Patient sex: M
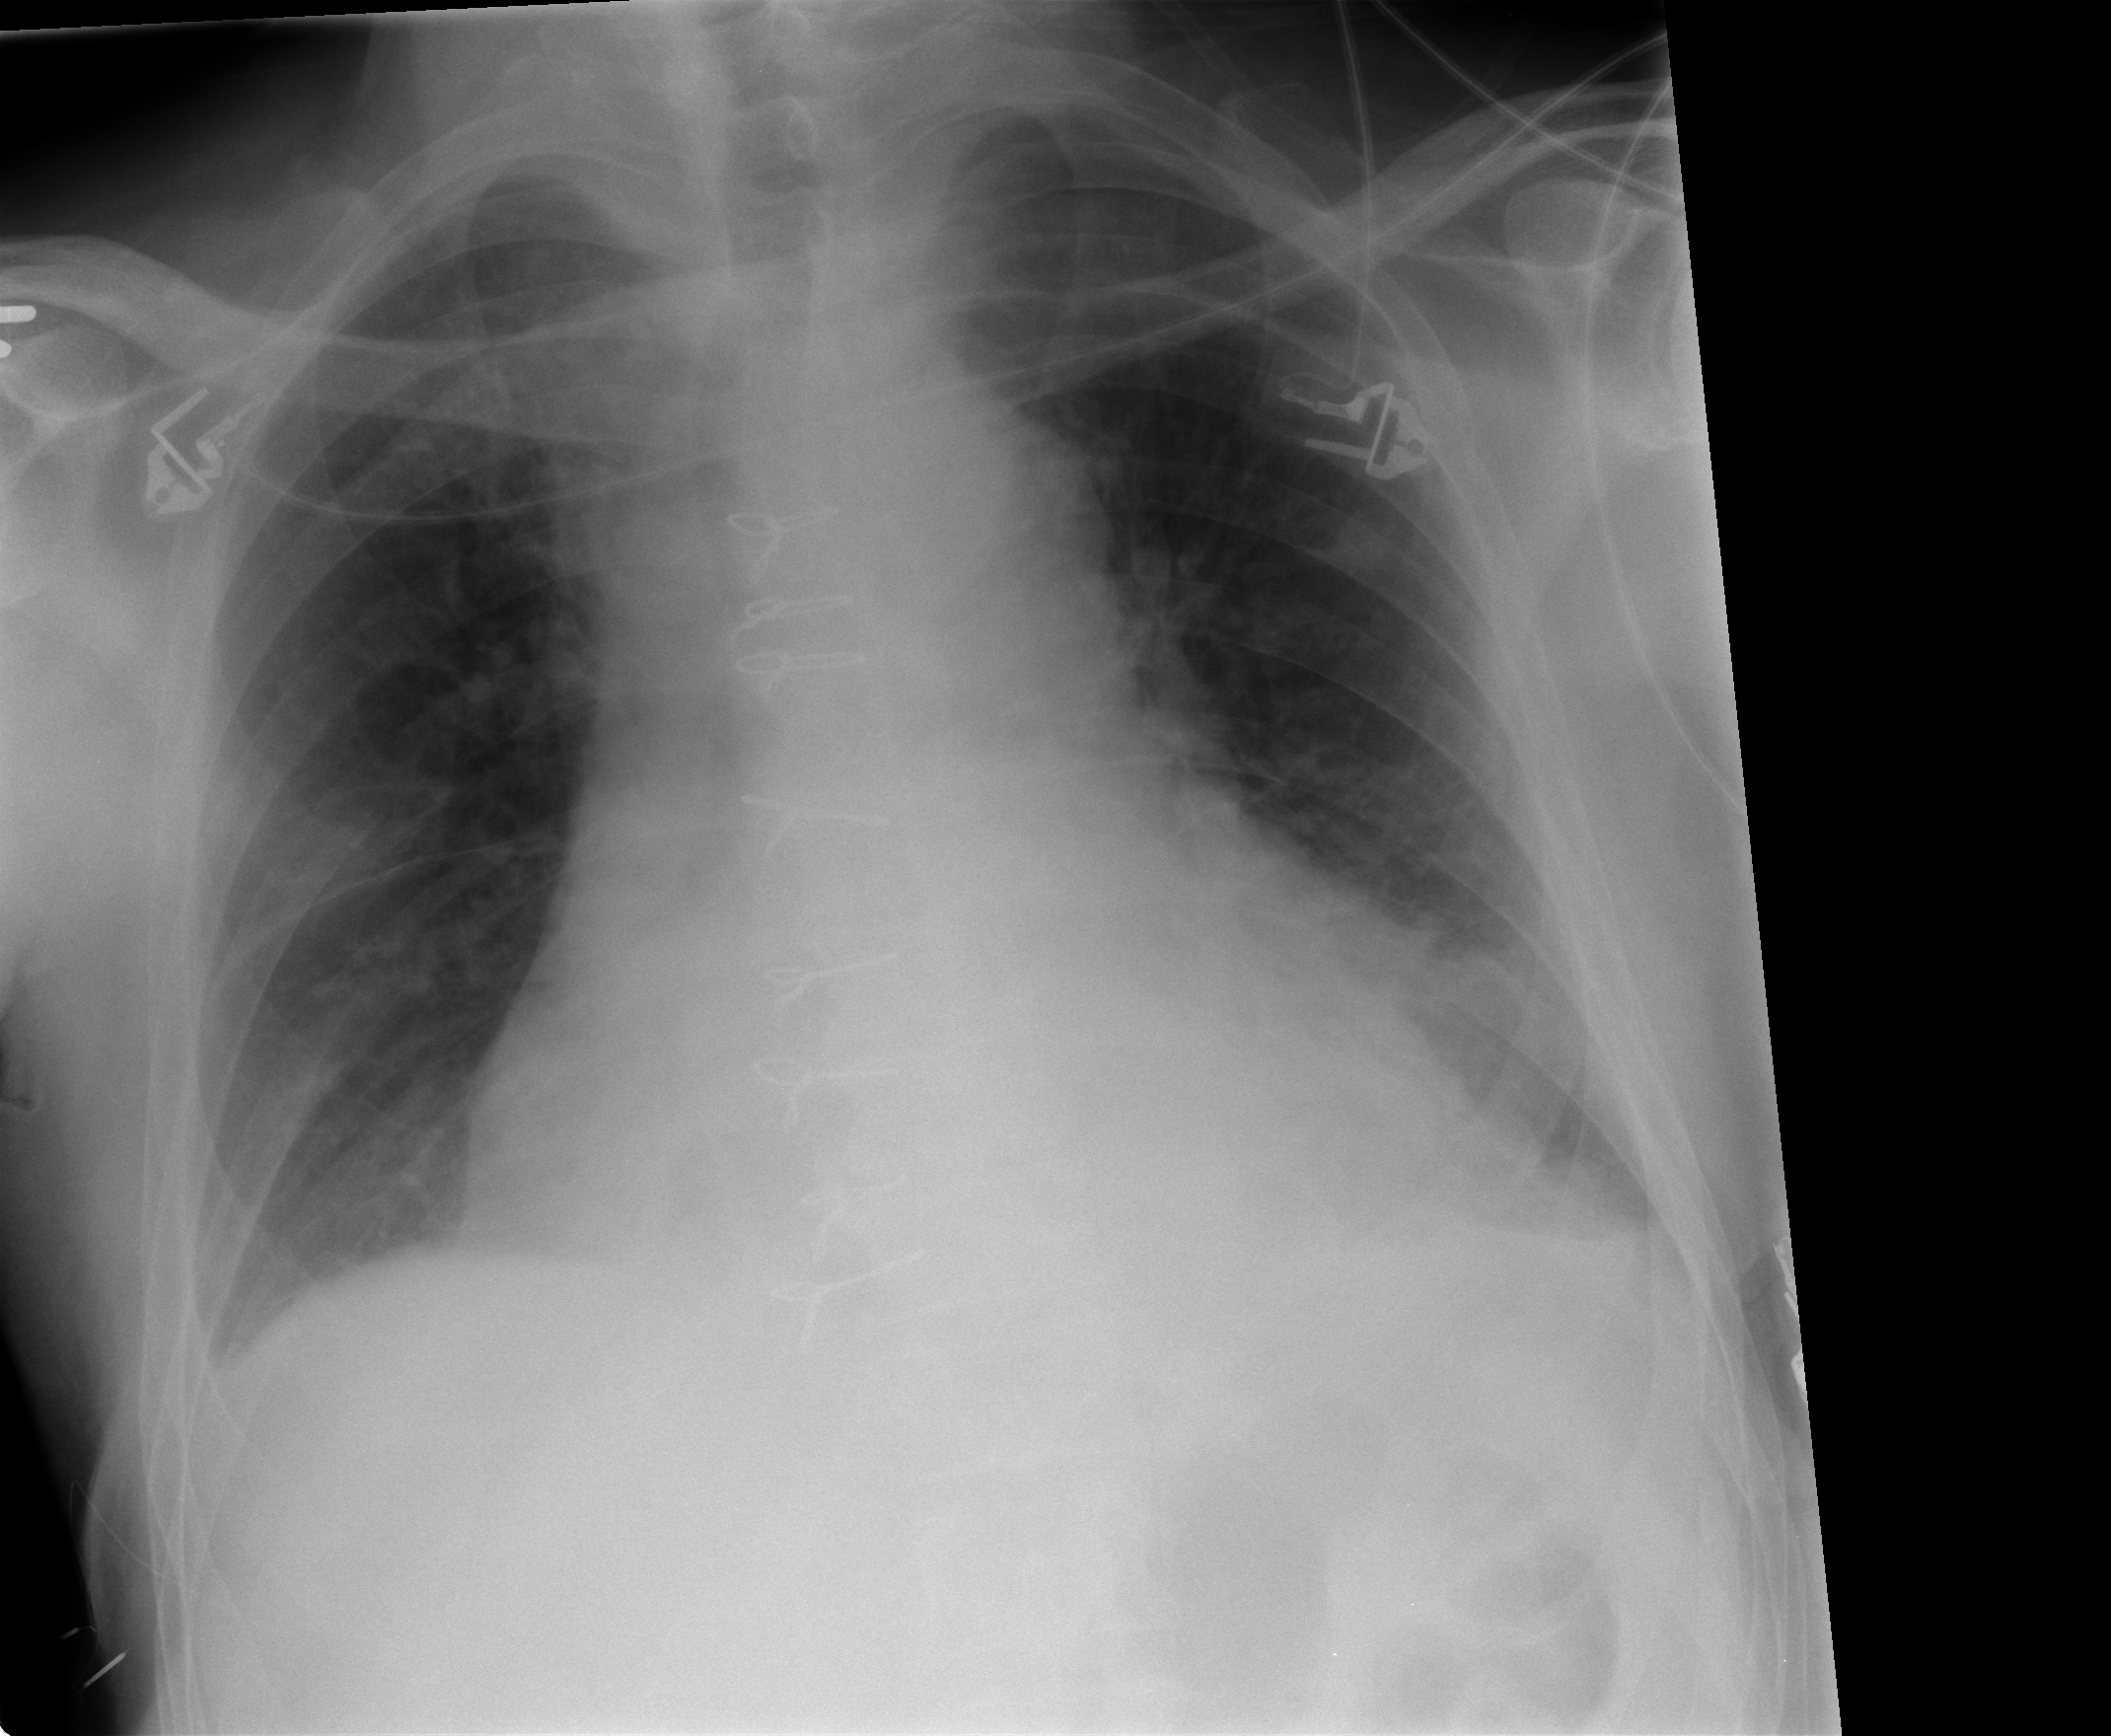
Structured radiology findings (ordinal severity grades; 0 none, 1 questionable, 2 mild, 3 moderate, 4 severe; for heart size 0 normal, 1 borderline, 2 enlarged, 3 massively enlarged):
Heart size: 2
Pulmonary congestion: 0
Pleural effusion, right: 2
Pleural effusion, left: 2
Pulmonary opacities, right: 0
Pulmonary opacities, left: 0
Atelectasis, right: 2
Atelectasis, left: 2